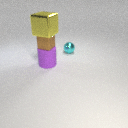
small cyan metal sphere to the right of large purple rubber cylinder